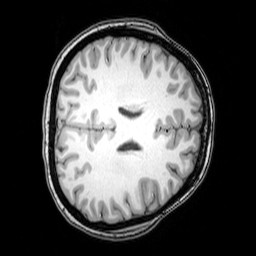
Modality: T1w
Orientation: axial
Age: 25
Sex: female
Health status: healthy
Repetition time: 0.081 s
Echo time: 0.037 s